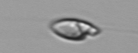
Label: Katodinium_or_Torodinium